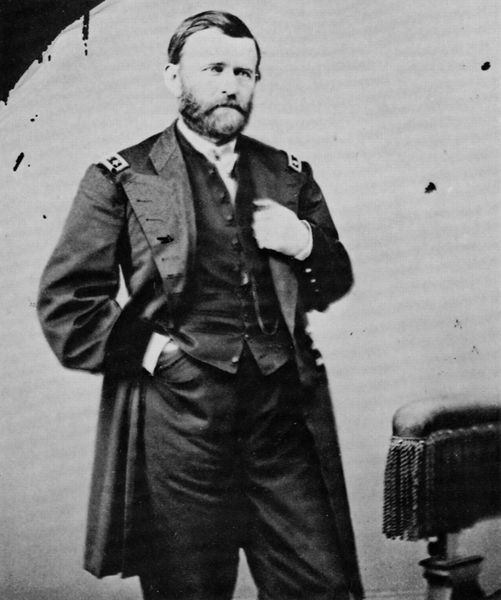
Titel: Ulysses Simpson Grant
Künstler: Mathew B. Brady
Schlagwörter: mann, frisur, schwarz, weiss, bart, wand, gesicht, hände, mantel, stehend, vornehm, lehne, aufrecht, kontrapost, knöpfe, knopfleiste, schick, weste, foto, schwarzweiß, uniform, stand, abzeichen, taschenuhr